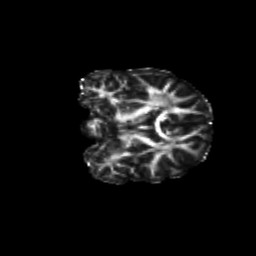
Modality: FA
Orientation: coronal
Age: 11
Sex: male
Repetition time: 9.512 s
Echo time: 0.089 s